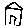
Label: house